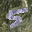
Label: 5